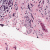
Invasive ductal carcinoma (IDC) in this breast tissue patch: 1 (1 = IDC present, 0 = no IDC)